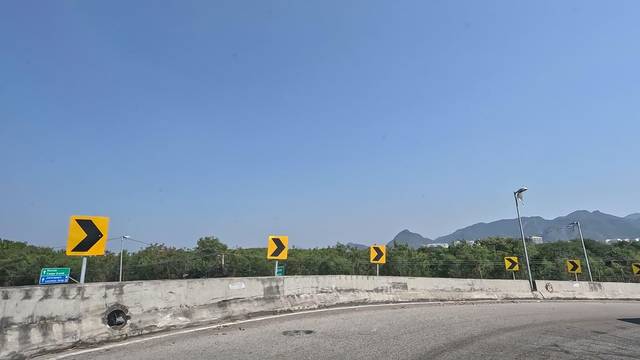
Region: Brazil
Coordinates: -22.978, -43.366